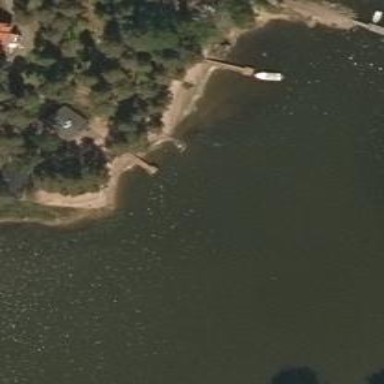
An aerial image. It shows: Man-made pier.